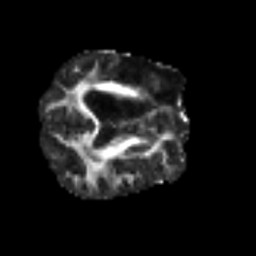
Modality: FA
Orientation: axial
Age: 50
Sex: male
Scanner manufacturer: siemens
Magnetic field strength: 3 T
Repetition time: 6.1 s
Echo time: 0.101 s